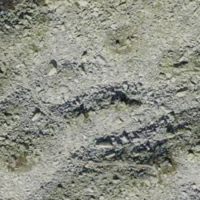
EUNIS habitat code: 48
Species observed at this site:
Anthus spinoletta